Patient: sex M, age 73
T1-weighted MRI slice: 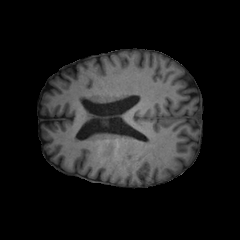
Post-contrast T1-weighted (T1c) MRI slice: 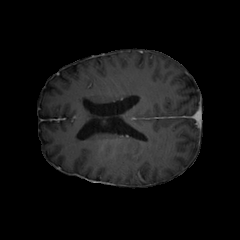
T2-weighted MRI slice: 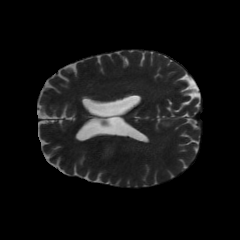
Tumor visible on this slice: yes
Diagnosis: Glioblastoma, IDH-wildtype
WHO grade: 4